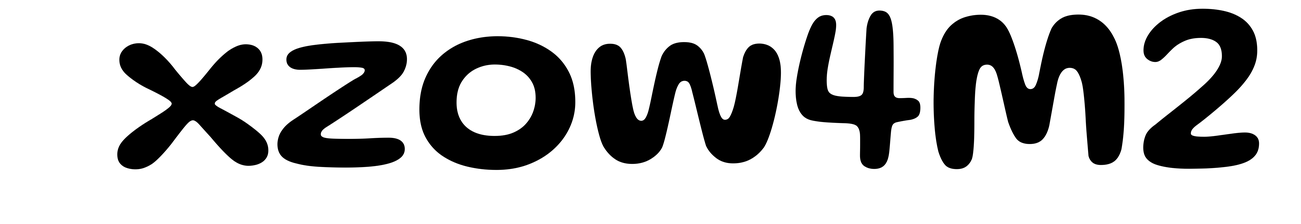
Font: Gluten_Medium